Question: I am trying to upgrade my app to incorporate material design. I have messed around a little with the elevation and translation elements, and have run into a problem. Namely, my rounded-corner buttons have shadows that still have corners. I am not sure exactly why this may be the case. I have followed the <URL> tutorial, but have not managed to solve the problem.

So here is what I currently have. The light appears to be aimed downwards and to the left. I can see that the corners are indeed rounded, but the shadows are not. Looking closely at the bottom left corner of each button, I can see that the button is rounded, but there is a little piece of background with a corner still attached. All buttons have an elevation of 2dp. I am not sure how to remove this tiny piece of background.
Here is what the xml looks like:
'''
<LinearLayout
android:layout_width="wrap_content"
android:layout_height="wrap_content"
android:orientation="vertical"
android:layout_gravity="center">
<Button
android:layout_width="match_parent"
android:layout_height="wrap_content"
android:background="@drawable/standard_button_selector"
android:elevation="2dp"
android:layout_marginBottom="1dp"
/>
'''
This uses a background selector:
'''
<?xml version="1.0" encoding="utf-8"?>
<selector xmlns:android="http://schemas.android.com/apk/res/android">
<item android:state_pressed="true">
<shape
android:shape="rectangle">
<solid
android:color="@drawable/button_standard_pressed" />
<corners
android:radius="15dp" />
</shape>
</item>
<item android:state_focused="true" >
<shape
android:shape="rectangle">
<solid
android:color="@drawable/button_standard_focused"/>
<corners
android:radius="15dp" />
</shape>
</item>
<item>
<shape
android:shape="rectangle">
<solid
android:color="@drawable/button_standard_default"/>
<corners
android:radius="15dp" />
</shape>
</item>
</selector>
'''
Corners have a 15dp radius, and everything appears to look correct for everything except the shadows. How can I fix it?
This was simply a problem with viewing the screen on Eclipse's Graphical Layout preview. As soon as I loaded this up on an actual device, it worked.
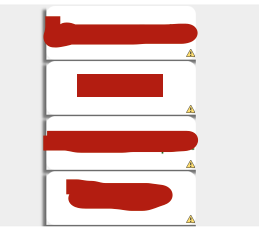
Answer: This was simply a problem with viewing the screen on Eclipse's Graphical Layout preview. As soon as I loaded this up on an actual device, it worked.